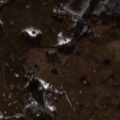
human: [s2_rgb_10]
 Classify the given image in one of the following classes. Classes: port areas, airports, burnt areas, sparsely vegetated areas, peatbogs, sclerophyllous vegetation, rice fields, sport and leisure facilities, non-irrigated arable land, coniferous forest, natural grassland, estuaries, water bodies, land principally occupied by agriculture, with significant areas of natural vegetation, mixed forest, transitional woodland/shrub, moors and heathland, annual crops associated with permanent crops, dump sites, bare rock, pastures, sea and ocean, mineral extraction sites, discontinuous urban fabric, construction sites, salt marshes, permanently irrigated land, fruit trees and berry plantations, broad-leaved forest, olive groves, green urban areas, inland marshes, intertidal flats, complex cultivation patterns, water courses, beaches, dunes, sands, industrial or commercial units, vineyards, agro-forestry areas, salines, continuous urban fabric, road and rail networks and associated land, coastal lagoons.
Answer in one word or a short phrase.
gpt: non-irrigated arable land, land principally occupied by agriculture, with significant areas of natural vegetation, broad-leaved forest